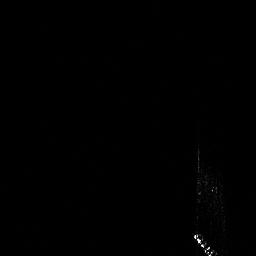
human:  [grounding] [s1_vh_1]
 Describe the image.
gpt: In the satellite image, there is  <ref>1 medium ship </ref> <box>[[73, 89, 84, 99, 0]]</box> located at bottom right.